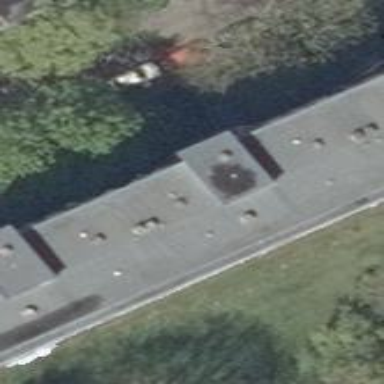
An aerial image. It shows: Apartment building with flat roof.